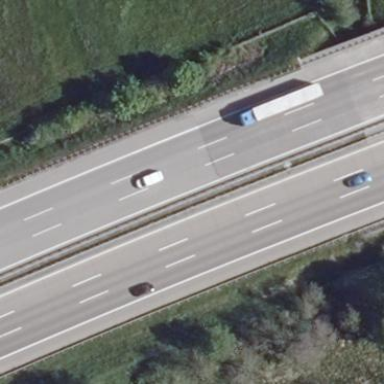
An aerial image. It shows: Motorway area.